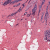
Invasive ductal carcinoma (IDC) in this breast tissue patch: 1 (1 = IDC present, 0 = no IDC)